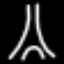
Label: The Eiffel Tower